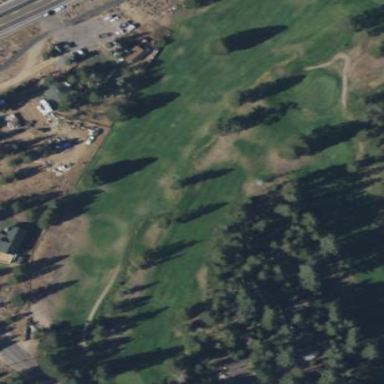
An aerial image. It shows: Grassy area designated as golf fairway.